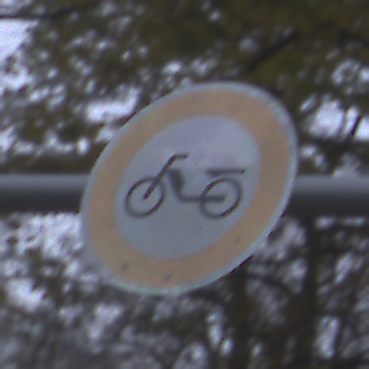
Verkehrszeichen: VerbotMofas
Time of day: MorningAfternoon
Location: Outdoor (Urban)
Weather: Overcast
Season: NotSpecified
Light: Natural